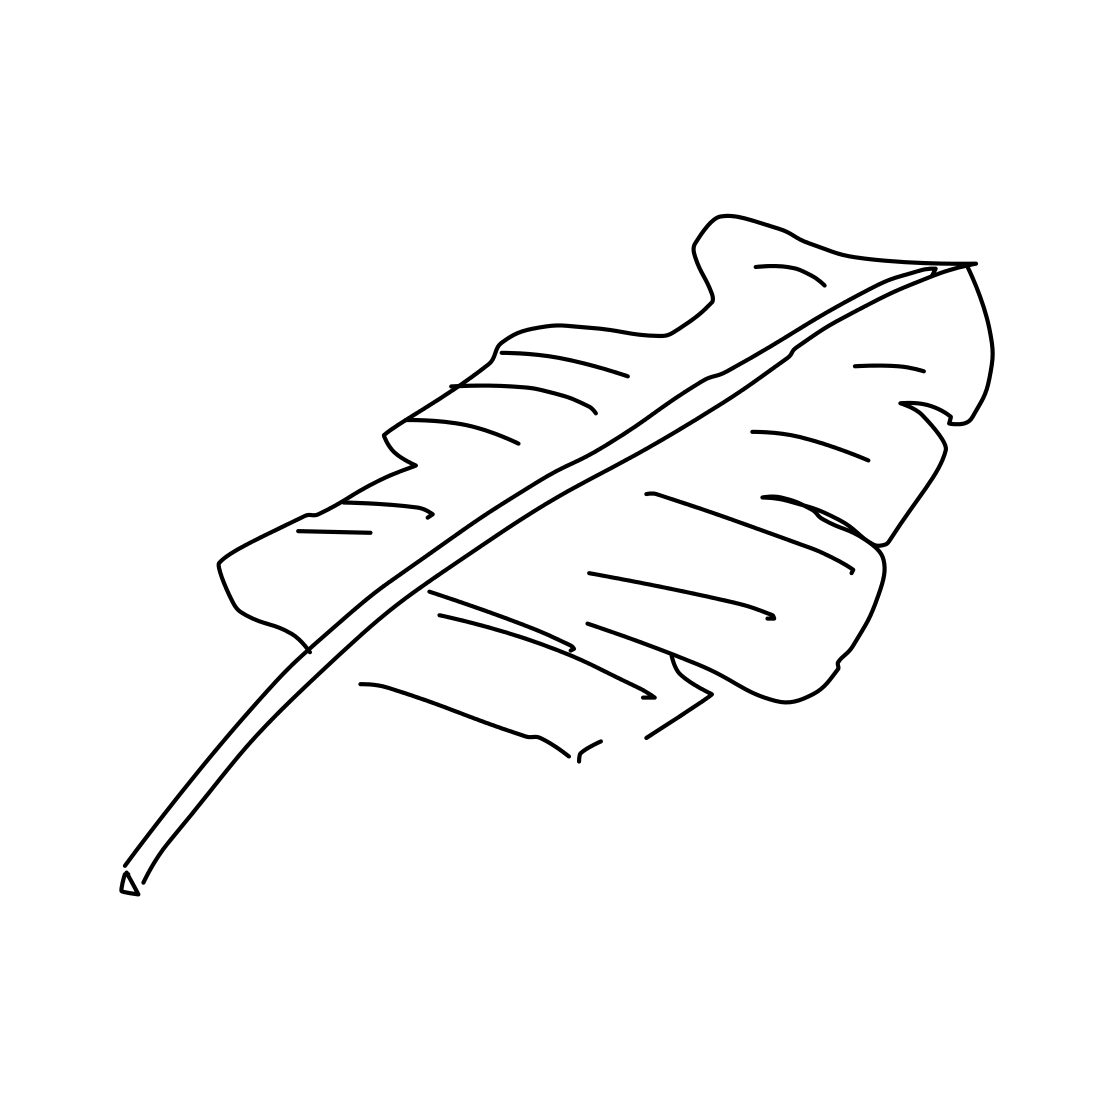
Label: feather